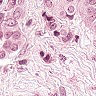
Metastatic tissue present: yes